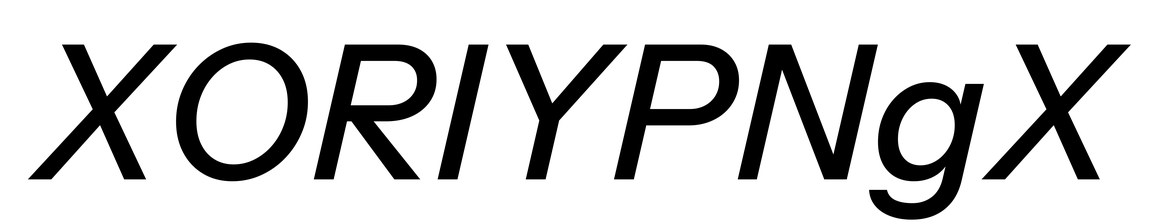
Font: InstrumentSans-Italic_Medium_Italic